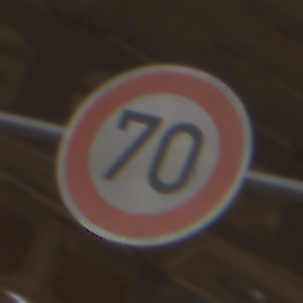
Verkehrszeichen: Geschwindigkeit70
Umgebung: Roofed, Suburban
Tageszeit: SunriseSunset
Wetter: Clear
Licht: Natural
Jahreszeit: NotSpecified
Kontrast: MediumContrast